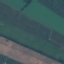
Land use / land cover: AnnualCrop